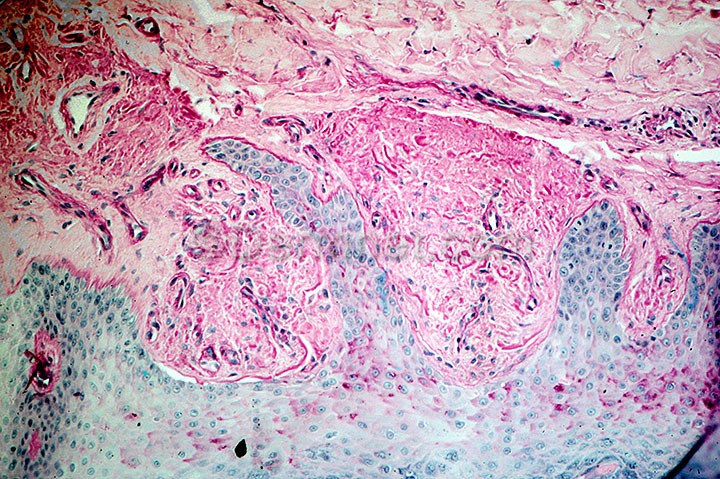
Disease: Systemic Disease